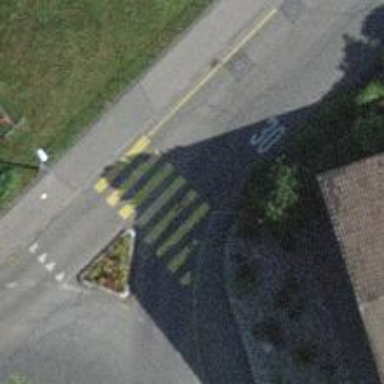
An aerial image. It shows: Footway with zebra crossing.